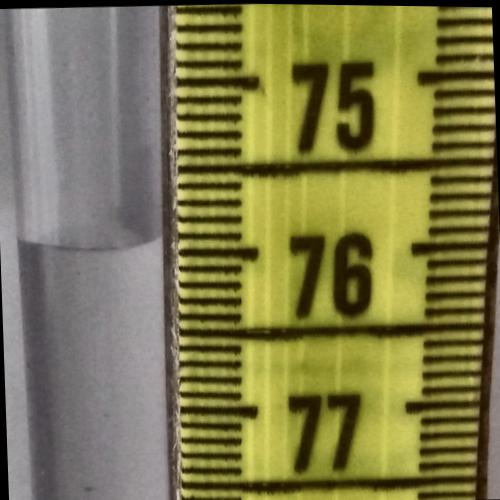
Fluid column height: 75.9 cm